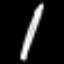
Label: pencil